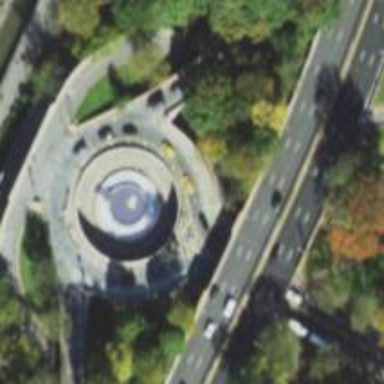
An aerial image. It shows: Secondary road around roundabout.